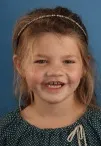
Front views of patient, smiling, during the years. 2014.
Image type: medical_photograph (other_medical_photograph)